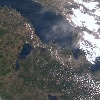
Label: land